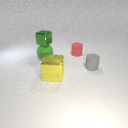
large yellow metal cube in front of small gray rubber cylinder